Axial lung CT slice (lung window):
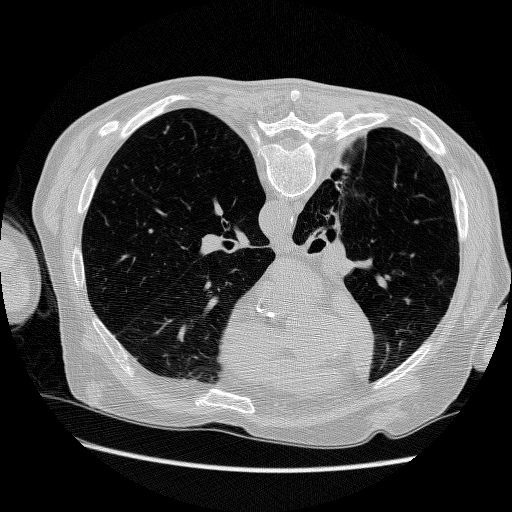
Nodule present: no